Question: I built this mock-up:

I was wondering if this type of gallery is possible to build with bootstrap, I did not start to code yet because I think that it will not work because of the rows.
I would like some second opinions, from people who have worked with bootstrap for longer than me.
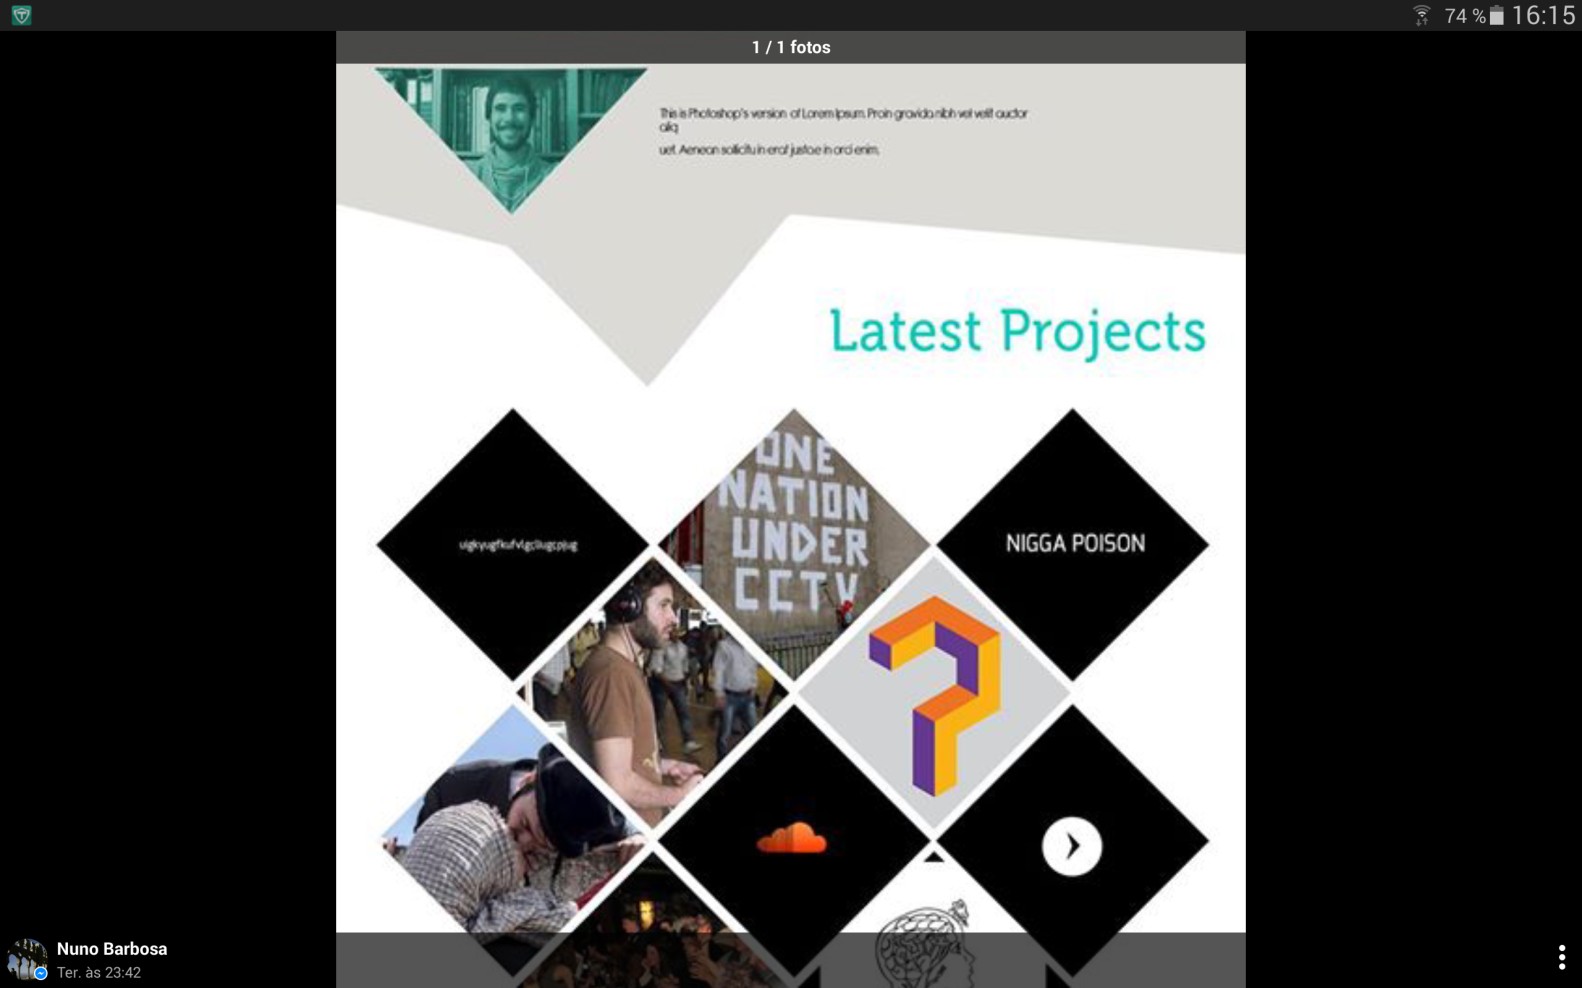
Answer: and it's responsive! :D

'''
.poligono, .poligono div {
margin: 0 auto;
transform-origin: 50% 50%;
overflow: hidden;
width: 250px;
height: 250px;
}
.poligono {
transform: rotate(45deg) translateY(10px);
}
.poligono .los1 {
width: 355px;
height: 355px;
transform: rotate(-45deg) translateY(-74px);
}
.poligono .los1 img {
width: 100%;
height: auto;
-moz-transition: all 0.6s;
-webkit-transition: all 0.6s;
transition: all 0.6s;
}
.poligono:hover img {
-moz-transform: scale(1.3);
-webkit-transform: scale(1.3);
transform: scale(1.3);
}
<div id="projects" class="projects">
<div class="container">
<div class="row">
<div class="col-md-offset-9 col-md-3">
<h2>Projects</h2>
</div>
</div>
<div class="row">
<div class="col-md-4">
<div class="poligono">
<div class="los1">
<a href="#"><img class=" img-responsive" src="img/project_1.jpg" alt="Projecto 1 UNlogical"/> </a>
<p class="descricao">Cenas maradas acontecem</p>
</div>
</div>
</div>
<div class="col-md-4">
<div class="poligono">
<div class="los1">
<a href="#"><img class=" img-responsive" src="img/project_1.jpg" alt="Projecto 1 UNlogical"/> </a>
</div>
</div>
</div>
<div class="col-md-4">
<div class="poligono">
<div class="los1">
<a href="#"><img class=" img-responsive" src="img/project_1.jpg" alt="Projecto 1 UNlogical"/> </a>
</div>
</div>
</div>
</div>
<div class="row">
<div class="col-md-offset-2 col-md-4">
<div class="poligono">
<div class="los1">
<a href="#"><img class=" img-responsive" src="img/project_1.jpg" alt="Projecto 1 UNlogical"/> </a>
</div>
</div>
</div>
<div class="col-md-4">
<div class="poligono">
<div class="los1">
<a href="#"><img class=" img-responsive" src="img/project_1.jpg" alt="Projecto 1 UNlogical"/> </a>
</div>
</div>
</div>
</div>
<div class="row">
<div class="col-md-4">
<div class="poligono">
<div class="los1">
<a href="#"><img class=" img-responsive" src="img/project_1.jpg" alt="Projecto 1 UNlogical"/> </a>
</div>
</div>
</div>
<div class="col-md-4">
<div class="poligono">
<div class="los1">
<a href="#"><img class=" img-responsive" src="img/project_1.jpg" alt="Projecto 1 UNlogical"/> </a>
</div>
</div>
</div>
<div class="col-md-4">
<div class="poligono">
<div class="los1">
<a href="#"><img class=" img-responsive" src="img/project_1.jpg" alt="Projecto 1 UNlogical"/> </a>
</div>
</div>
</div>
</div>
<div class="row">
<div class="col-md-offset-2 col-md-4">
<div class="poligono img-responsive">
<div class="los1">
<a href="#"><img class=" img-responsive" src="img/project_1.jpg" alt="Projecto 1 UNlogical"/> </a>
</div>
</div>
</div>
<div class="col-md-4">
<div class="poligono img-responsive">
<div class="los1">
<a href="#"><img class=" img-responsive" src="img/project_1.jpg" alt="Projecto 1 UNlogical"/> </a>
</div>
</div>
</div>
</div>
<div class="row margin-bottom">
<div class="col-md-4">
<div class="poligono">
<div class="los1">
<a href="#"><img class=" img-responsive" src="img/project_1.jpg" alt="Projecto 1 UNlogical"/> </a>
</div>
</div>
</div>
<div class="col-md-4">
<div class="poligono">
<div class="los1">
<a href="#"><img class=" img-responsive" src="img/project_1.jpg" alt="Projecto 1 UNlogical"/> </a>
</div>
</div>
</div>
<div class="col-md-4">
<div class="poligono">
<div class="los1">
<a href="#"><img class=" img-responsive" src="img/project_1.jpg" alt="Projecto 1 UNlogical"/> </a>
</div>
</div>
</div>
</div>
</div>
</div>
'''